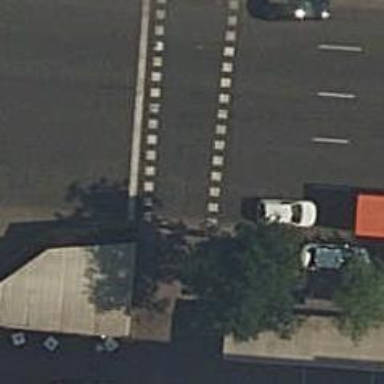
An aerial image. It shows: Kerb barrier.